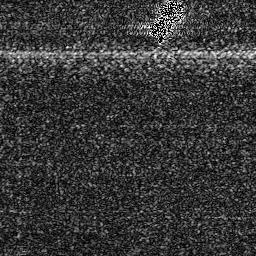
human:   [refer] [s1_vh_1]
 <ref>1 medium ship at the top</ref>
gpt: <box>[[58, 0, 70, 16, 0]]</box>